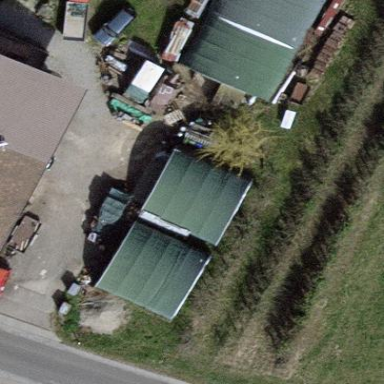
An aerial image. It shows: Greenhouse.